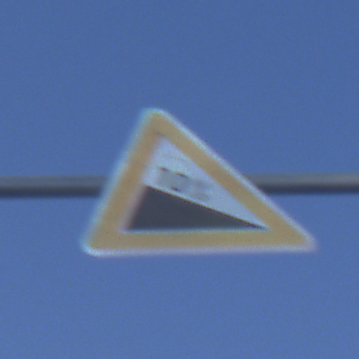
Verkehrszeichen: Gefaelle10
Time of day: MorningAfternoon
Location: Outdoor (Nature)
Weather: PartlyCloudy
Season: NotSpecified
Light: Natural